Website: bh-photo
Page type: receipt
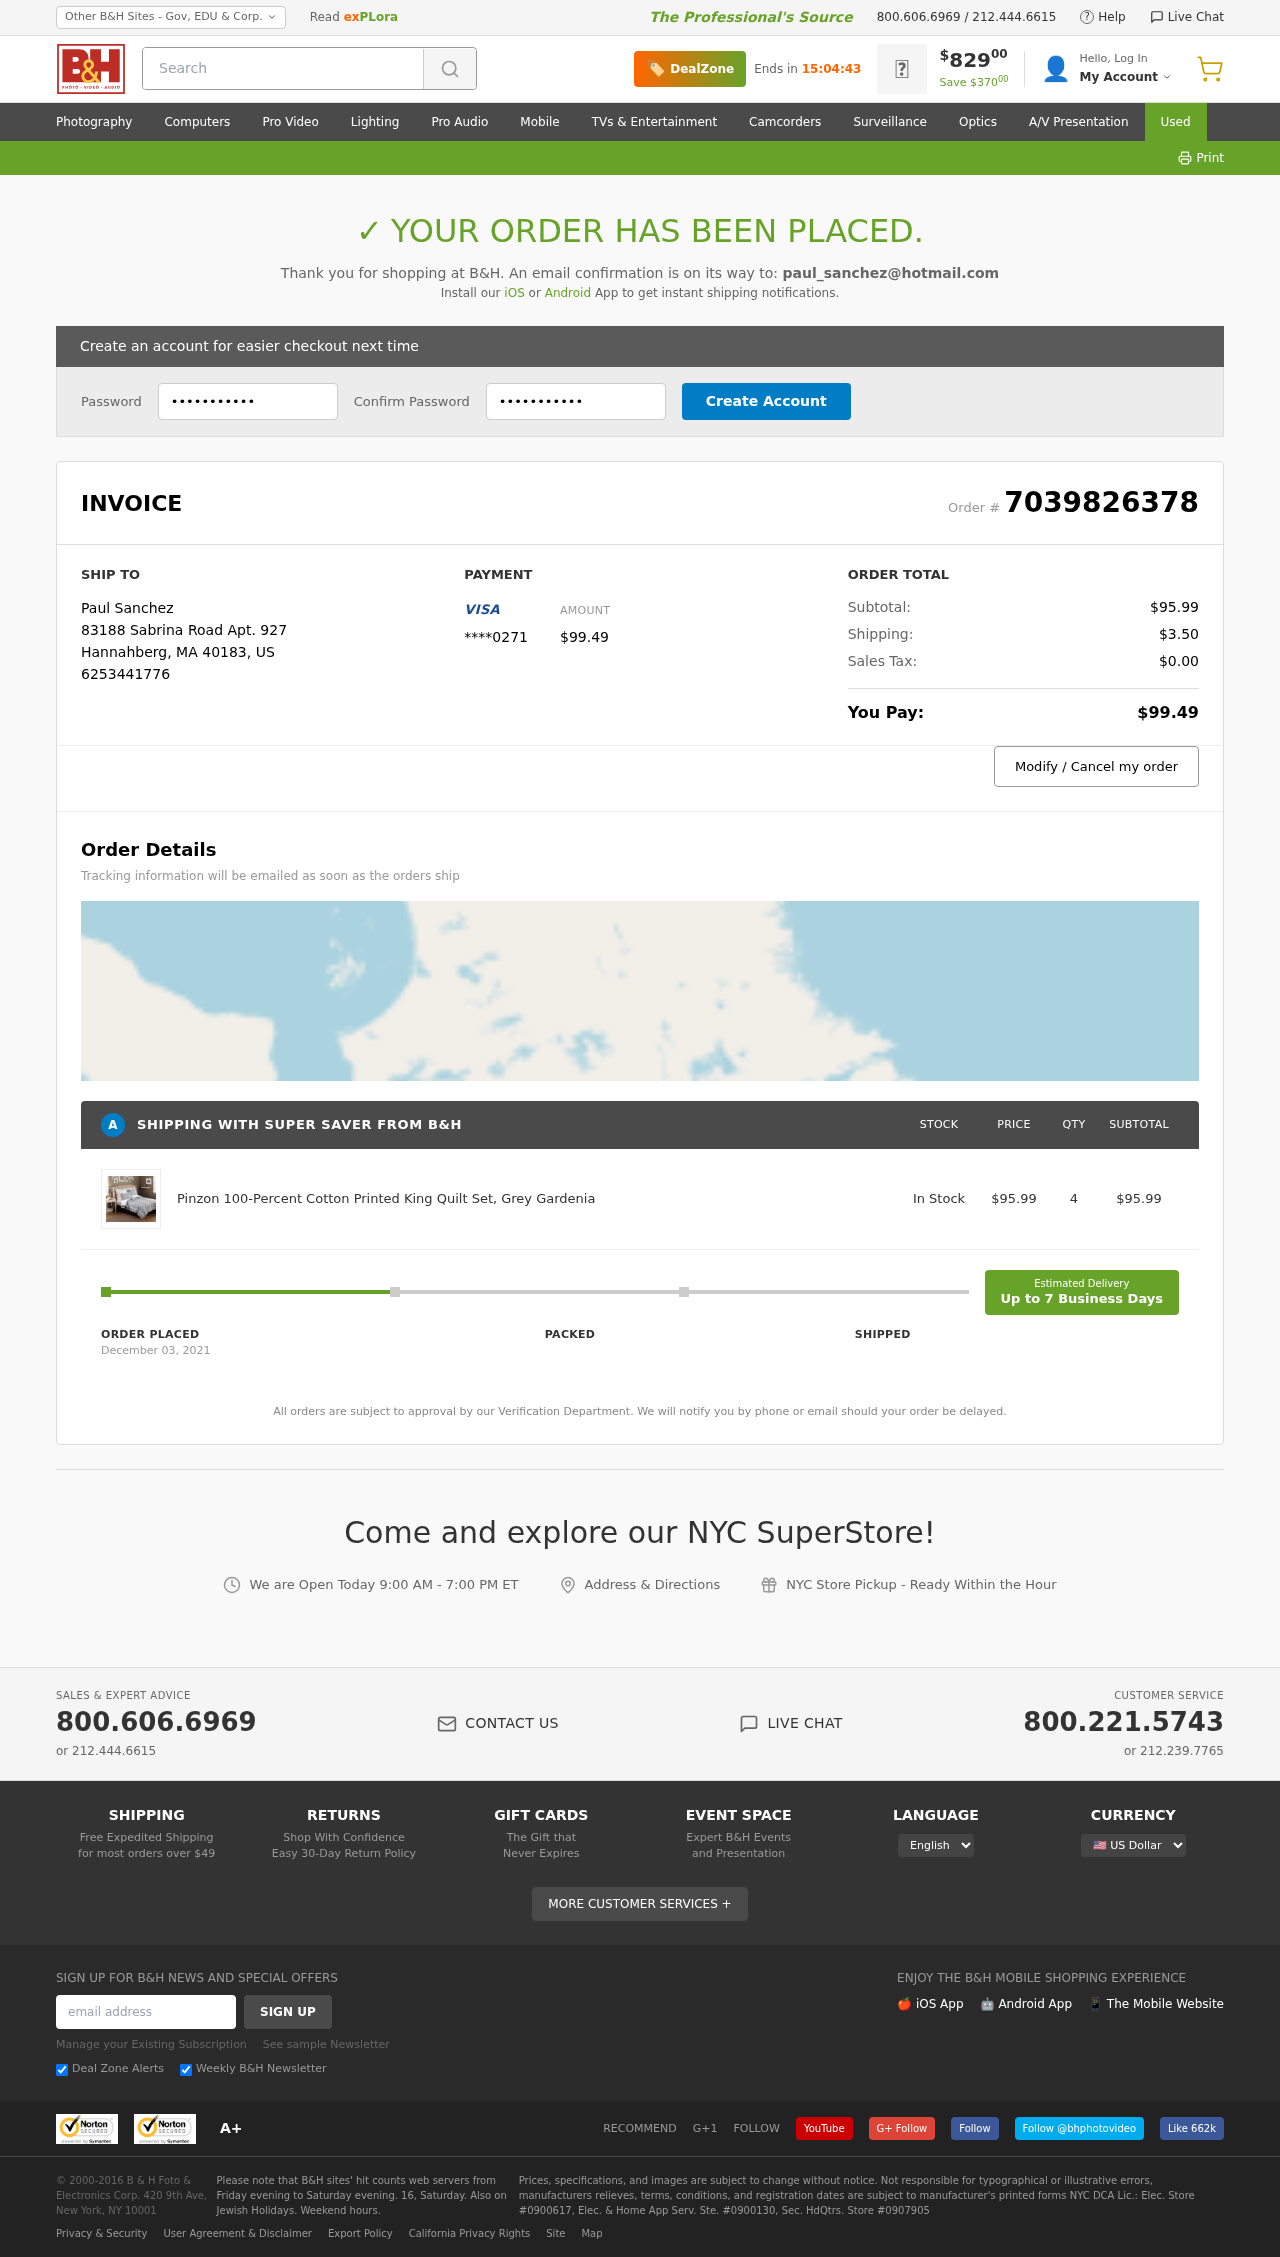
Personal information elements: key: PII_CARD_LAST4
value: ****0271
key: PII_CITY
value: Hannahberg
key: PII_COUNTRY_CODE
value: US
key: PII_EMAIL
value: paul_sanchez@hotmail.com
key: PII_FULLNAME
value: Paul Sanchez
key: PII_PHONE
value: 6253441776
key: PII_POSTCODE
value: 40183
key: PII_STATE_ABBR
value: MA
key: PII_STREET
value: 83188 Sabrina Road Apt. 927
Product elements: key: PRODUCT1_NAME
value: Pinzon 100-Percent Cotton Printed King Quilt Set, Grey Gardenia
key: PRODUCT1_PRICE
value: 95.99
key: PRODUCT1_QUANTITY
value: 4
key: PRODUCT1_SUBTOTAL
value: $95.99
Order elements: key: ORDER_ID
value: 7039826378
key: ORDER_TOTAL
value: $99.49
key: ORDER_SUBTOTAL
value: $95.99
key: ORDER_SHIPPING_COST
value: $3.50
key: ORDER_TAX
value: $0.00
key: ORDER_DATE
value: December 03, 2021
Search elements: key: HEADER_SEARCH
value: Search